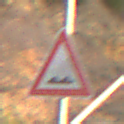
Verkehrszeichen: UnebeneFahrbahn
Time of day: SunriseSunset
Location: Outdoor (Nature)
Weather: PartlyCloudy
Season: NotSpecified
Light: Natural